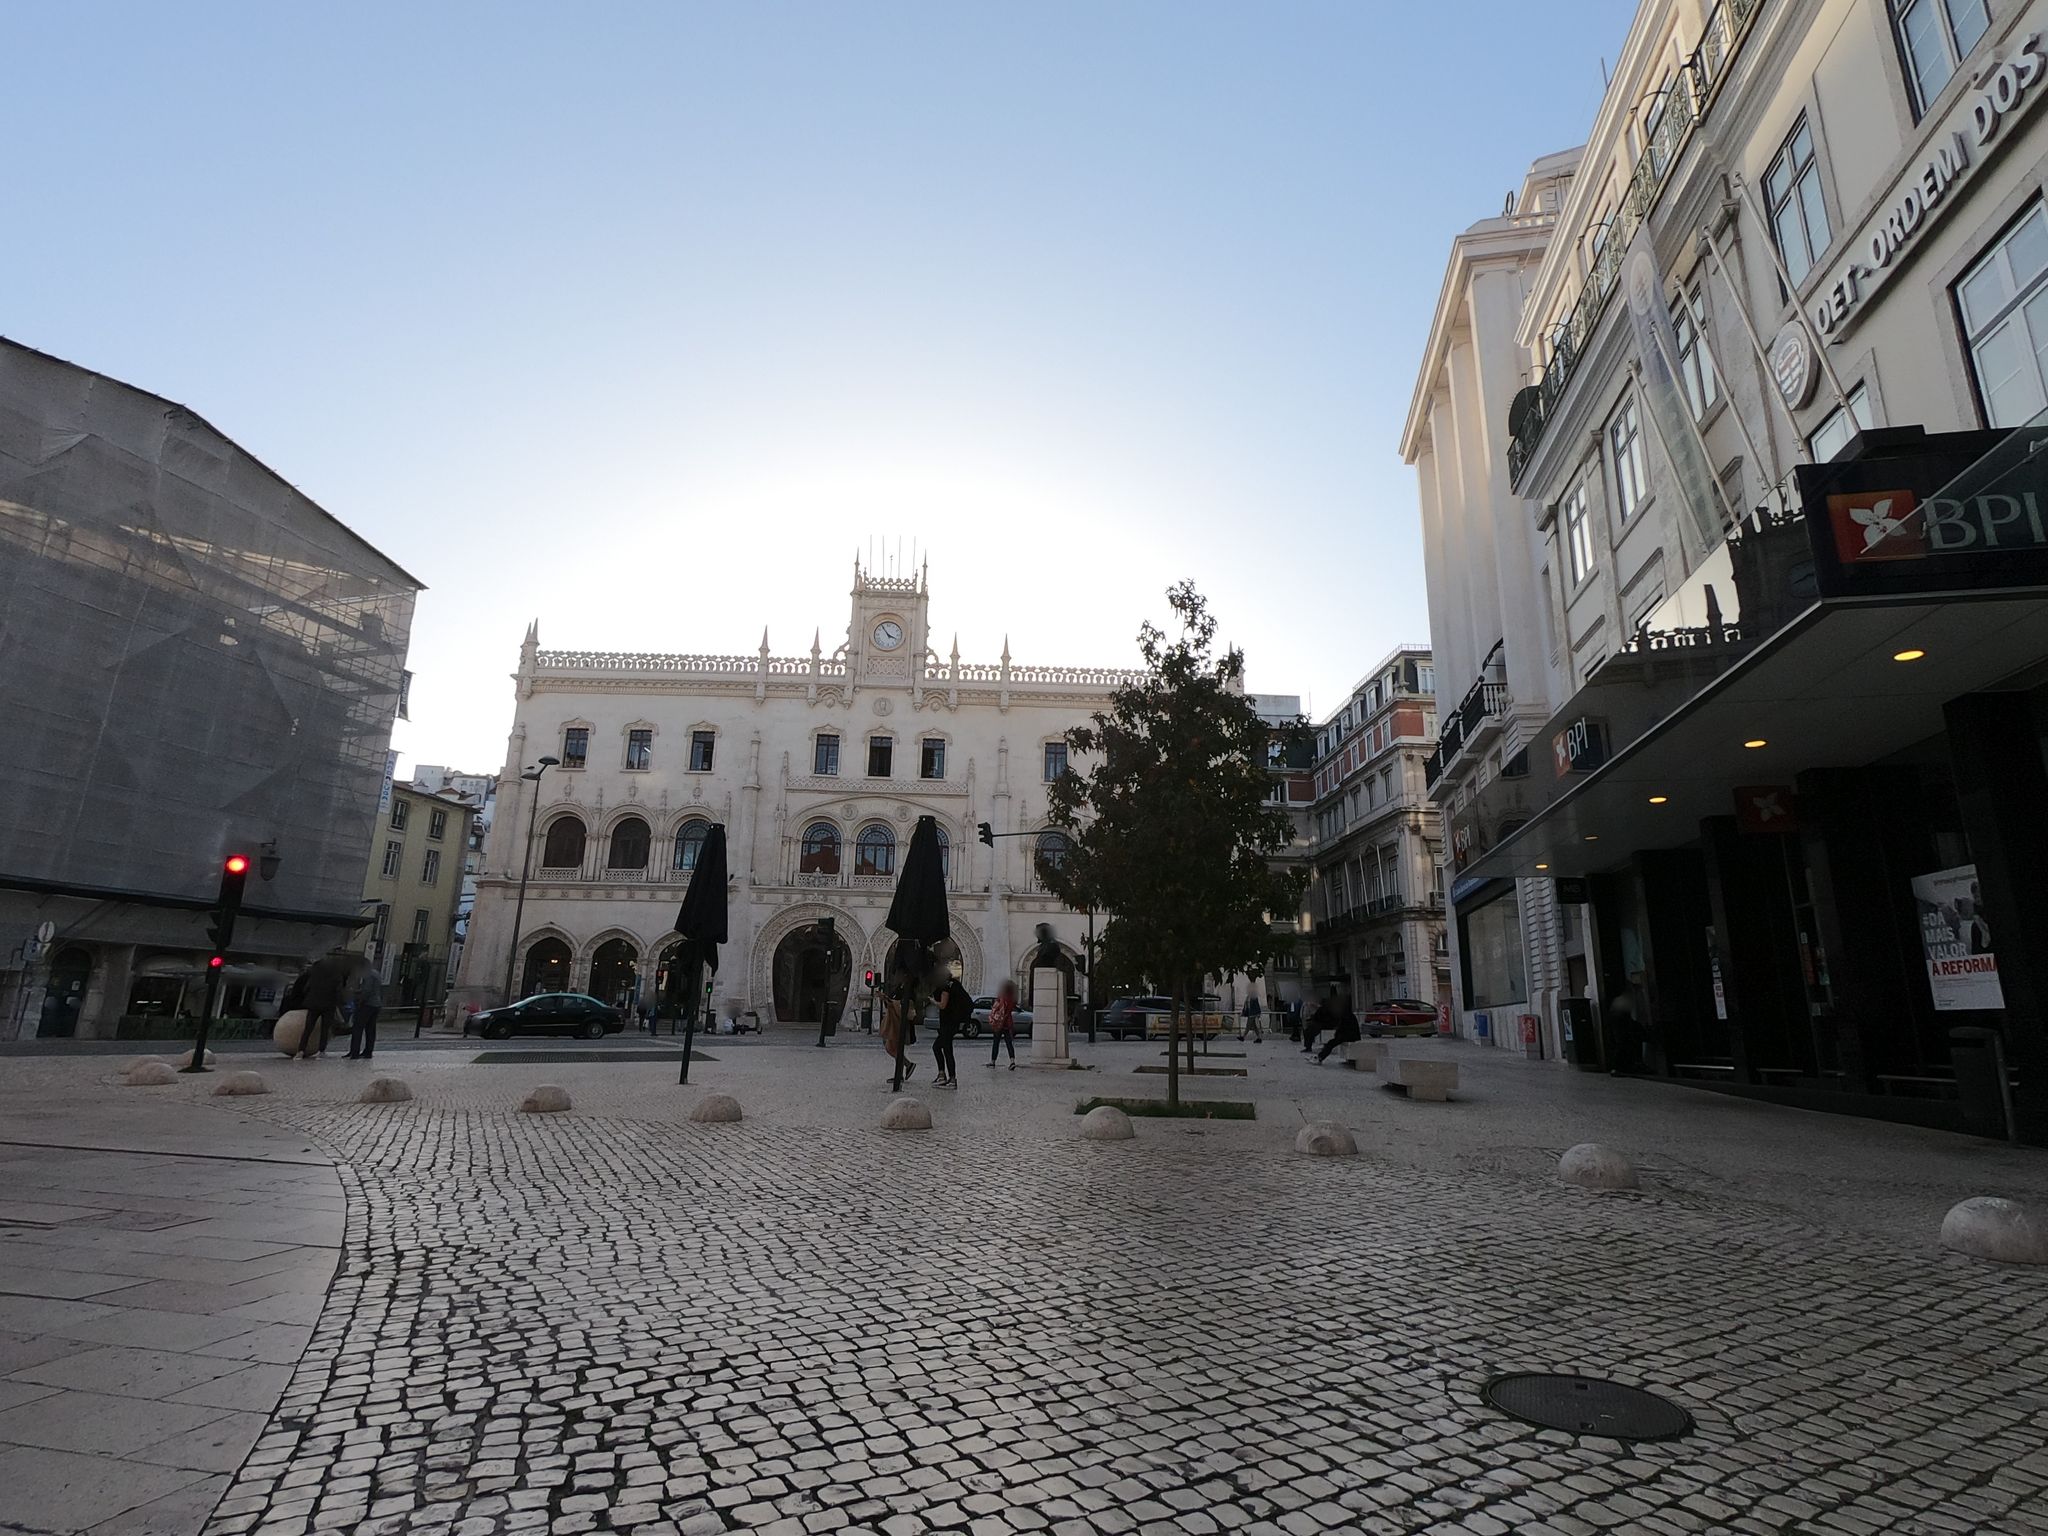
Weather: clear
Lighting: day
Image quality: good
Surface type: walking surface
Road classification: service, living_street
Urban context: urban centre
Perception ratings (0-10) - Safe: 7.44, Lively: 9.54, Beautiful: 3.66, Boring: 4.64, Depressing: 3.54, Wealthy: 7.25